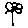
Label: flower